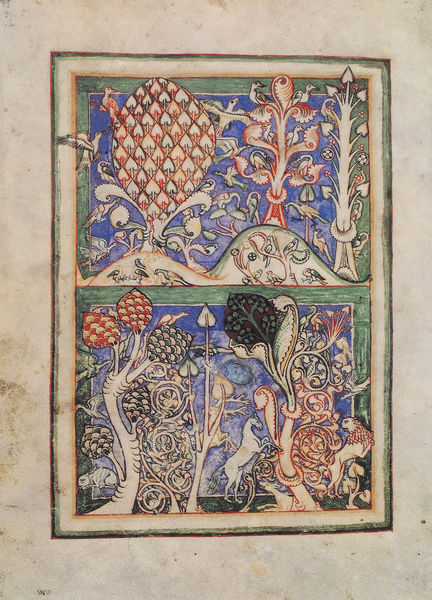
Titel: Carmina Burana
Institution: München, Bayerische Staatsbibliothek
Schlagwörter: baum, berg, blau, blätter, himmel, vogel, bäume, grün, blumen, weiss, rot, tier, tiere, rahmen, hügel, natur, vögel, blatt, pflanze, pflanzen, pferd, pferde, hase, hasen, ranken, schwan, rand, paradies, seite, buchseite, herzen, mittelalter, löwe, einhorn, pik, buchmalerei, stundenbuch